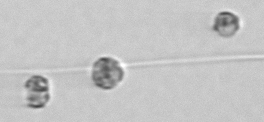
Label: Thalassiosira_sp_aff_mala